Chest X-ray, PA view. Patient: 39 years old, sex F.
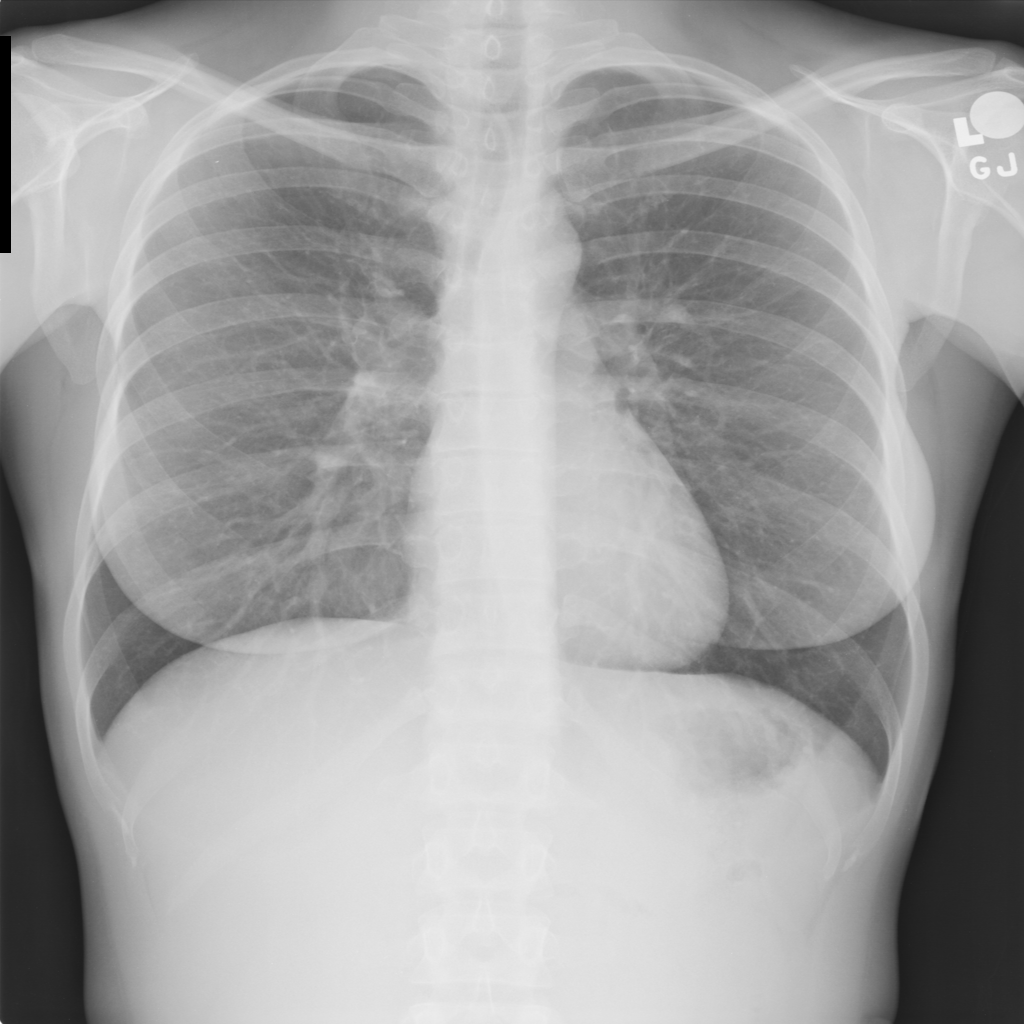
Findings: No Finding